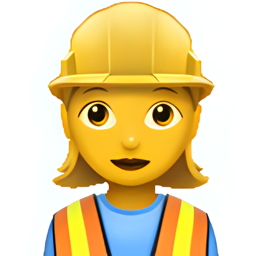
Name: female construction worker
Emoji: 👷‍♀️
Group: People & Body
Sub-group: person-role